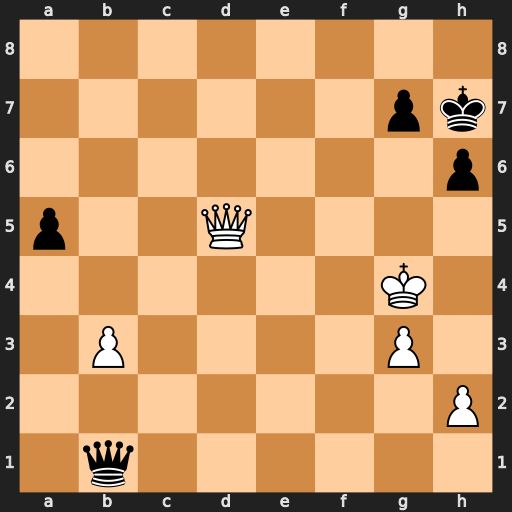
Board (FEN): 8/6pk/7p/p2Q4/6K1/1P4P1/7P/1q6
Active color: w
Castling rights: -
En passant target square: -
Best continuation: Qf5+ Qxf5+ Kxf5